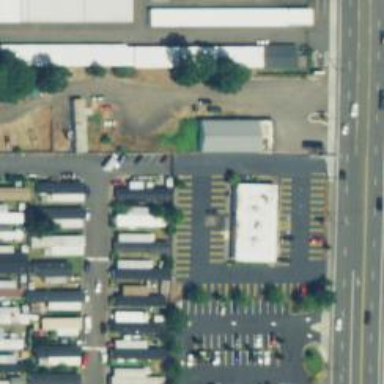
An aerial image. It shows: Retail area.